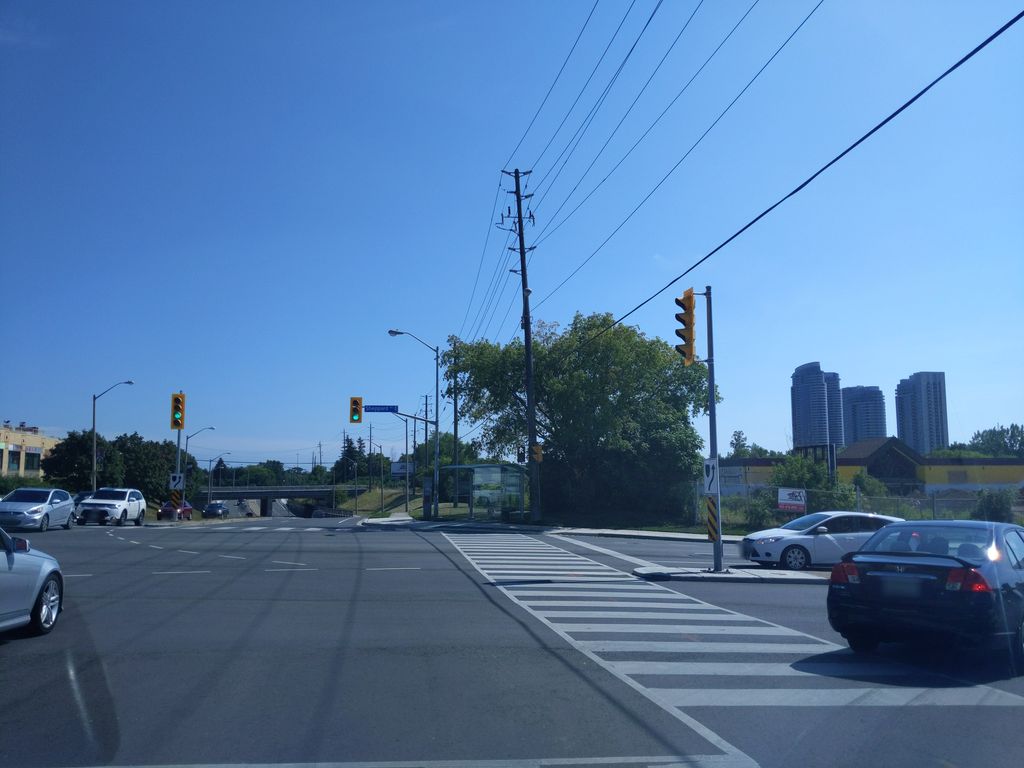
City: toronto